Question: I'm adding bar-plots to maps using ggplot and ggsubplot, but cannot figure out how to specify which to plot first. I'd like to plot the northerly ones first so they sit behind any overlapping plots. With a low fill alpha these should still be viewable. This is the workflow:
'''
library(ggsubplot)
library(ggplot2)
library(maps)
library(plyr)
world_map = map_data("world")
(p = ggplot() + geom_polygon(data = world_map, aes(x=long, y=lat,group=group)))
d = ddply(world_map,.(region),summarize,long=mean(long),lat=mean(lat))
d = d[sample(1:nrow(d), 50),]
d = rbind(d,d)
d$cat = rep(c('A','B'), each=nrow(d)/2)
d$value = sample(1:10, nrow(d), rep=T)
head(d)
p + geom_subplot(data=d, aes(long, lat, group=region, subplot = geom_bar(aes(cat, value, fill=cat),
col='black', alpha=0.9, stat="identity")), width = 30, height=30)
'''

As you can see the plot order seems pretty random. So I tried to change region (country) to an ordered factor:
'''
d$region = factor(d$region, ordered=T)
(ord = count(d[,c('region','lat')], vars=c('region','lat')))
ordered_levels = order(ord$lat, decreasing=T)
print(ord[ordered_levels,])
levels(d$region) = levels(d$region)[ordered_levels]
levels(d$region)
p + geom_subplot(data=d, aes(long, lat, group=region, subplot = geom_bar(aes(cat, value, fill=cat),
col='black', alpha=0.9, stat="identity")), width = 30, height=30)
'''
But this does not seem to solve the problem. Very grateful for any suggestions.
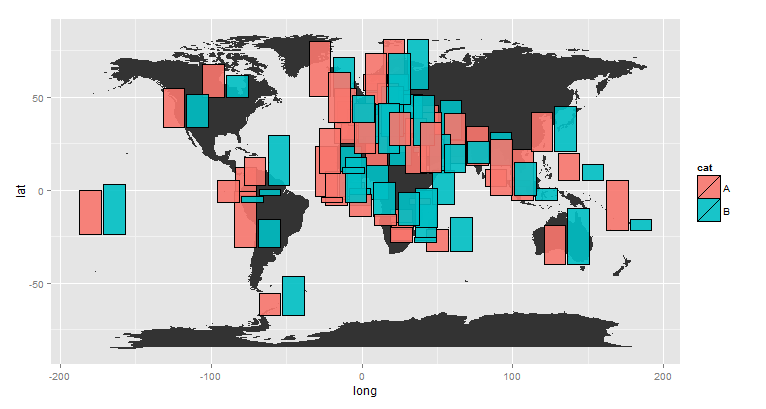
Answer: Is this what you had in mind?

You need to order 'd' by latitude, as you pointed out, and also use 'group=lat' in the call to 'geom_subplot(...)'.
'''
set.seed(1)
d = ddply(world_map,.(region),summarize,long=mean(long),lat=mean(lat))
d = d[sample(1:nrow(d), 50),]
d = rbind(d,d)
d$cat = rep(c('A','B'), each=nrow(d)/2)
d$value = sample(1:10, nrow(d), rep=T)
d <- d[order(d$lat),]
head(d)
p + geom_subplot(data=d, aes(long, lat, group=lat,
subplot = geom_bar(aes(cat, value, fill=cat),
col='black', alpha=0.9, stat="identity")), width = 30, height=30)
'''